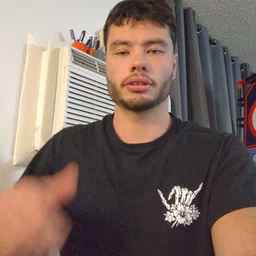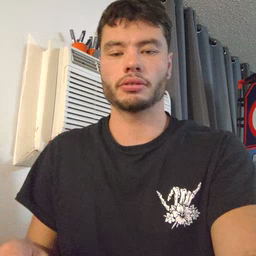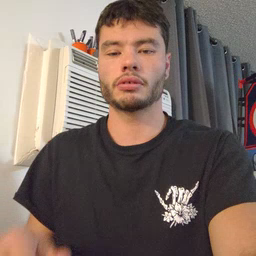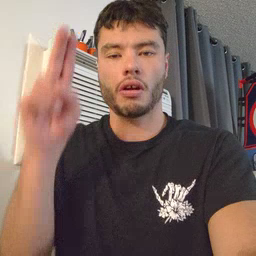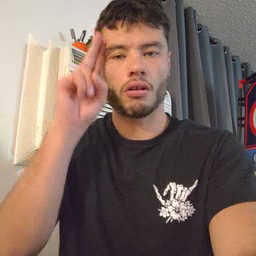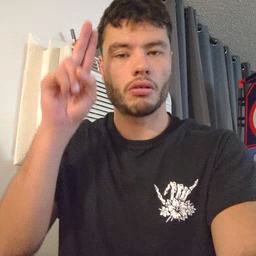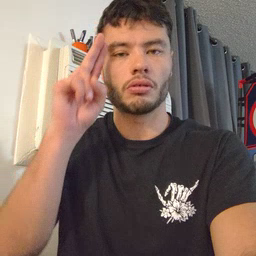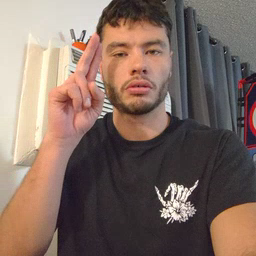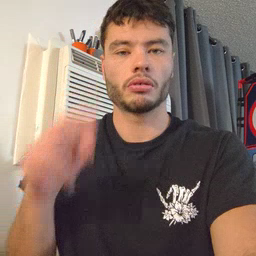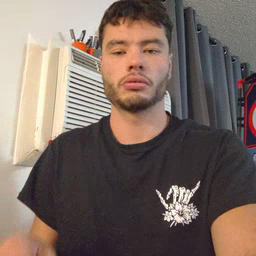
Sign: uncle